Question: With the following XAML I get this layout:

'''
<GroupBox Header="Adres" Grid.Row="1" Grid.RowSpan="5">
<Grid ShowGridLines="True">
<Grid.RowDefinitions>
<RowDefinition Height="Auto"/>
<RowDefinition Height="Auto"/>
<RowDefinition Height="Auto"/>
<RowDefinition Height="Auto"/>
</Grid.RowDefinitions>
<Grid.ColumnDefinitions>
<ColumnDefinition Width="150"/>
<ColumnDefinition Width="*"/>
<ColumnDefinition Width="*"/>
<ColumnDefinition Width="*"/>
</Grid.ColumnDefinitions>
<Label HorizontalAlignment="Left" Content="Straat:"/>
<TextBox Margin="130,0,0,0" Text="{Binding Address.Street}" Grid.Column="1" Grid.ColumnSpan="3" />
<Label HorizontalAlignment="Left" Grid.Row="1" Content="Nr:"/>
<TextBox Margin="130,0,0,0" Text="{Binding Address.Number}" Grid.Row="1" Grid.Column="1" Grid.ColumnSpan="2" />
<Label HorizontalAlignment="Left" Grid.Row="1" Content="Ext:" Grid.Column="3"/>
<TextBox Margin="130,0,0,0" Text="{Binding Address.NumberExtension}" Grid.Row="1" Grid.Column="3" />
<Label HorizontalAlignment="Left" Content="Gemeente:" Grid.Row="2"/>
<ComboBox ItemsSource="{Binding RelativeSource={RelativeSource Mode=FindAncestor, AncestorType={x:Type ListView}}, Path=DataContext.Towns}" Grid.Row="2" Grid.Column="1" HorizontalAlignment="Stretch">
</ComboBox>
<ComboBox ItemsSource="{Binding RelativeSource={RelativeSource Mode=FindAncestor, AncestorType={x:Type ListView}}, Path=DataContext.Towns}" Grid.Row="2" Grid.ColumnSpan="2" Grid.Column="2">
</ComboBox>
<Label Width="125" HorizontalAlignment="Left" Content="Land:" Grid.Row="3"/>
<TextBox Margin="130,0,0,0" Text="{Binding Address.Country}" Grid.Column="1" Grid.ColumnSpan="3" Grid.Row="3" />
</Grid>
</GroupBox>
'''
Why don't my textboxes align with the columns I made? And why do the ComboBoxes DO align with the columns?
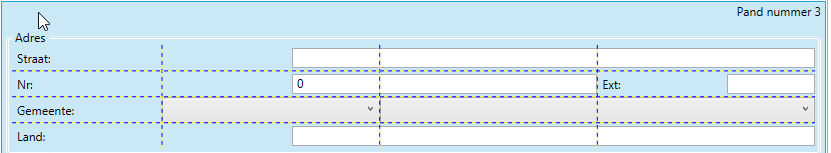
Answer: It seems the margins in your textboxes have been mistakenly set, causing their positioning to be misaligned with the grid's columns.